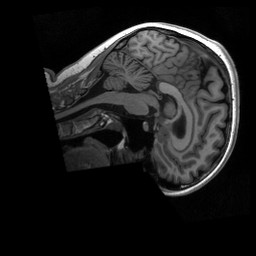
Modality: T1w
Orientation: sagittal
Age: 29
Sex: female
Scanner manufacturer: siemens
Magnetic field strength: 3 T
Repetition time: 2.3 s
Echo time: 0.00298 s